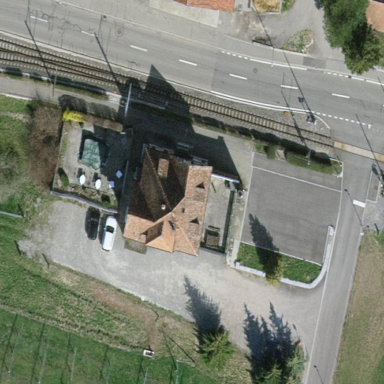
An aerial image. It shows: Restaurant in building.